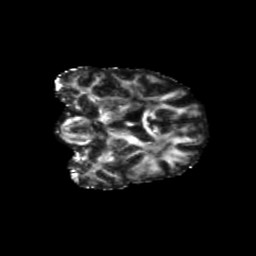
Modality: FA
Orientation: coronal
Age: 50
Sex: female
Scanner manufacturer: siemens
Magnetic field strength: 3 T
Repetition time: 5.25 s
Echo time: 0.08 s